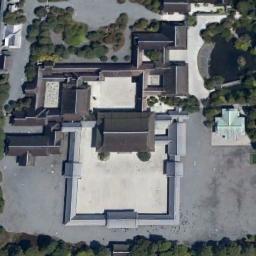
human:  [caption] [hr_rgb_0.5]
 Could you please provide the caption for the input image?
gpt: The palace has long walls, Some palaces of different sizes and lots of trees .

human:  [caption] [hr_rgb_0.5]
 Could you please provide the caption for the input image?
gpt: The palace is on the open place next to some trees .

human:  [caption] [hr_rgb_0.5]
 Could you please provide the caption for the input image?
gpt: Many trees of different sizes are beside the palace .

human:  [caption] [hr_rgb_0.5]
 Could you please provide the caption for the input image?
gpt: The palace is surrounded by some bare land .

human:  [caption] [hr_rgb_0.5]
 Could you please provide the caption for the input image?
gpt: There are some green trees beside the brown palace .